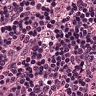
Metastatic tissue present: no